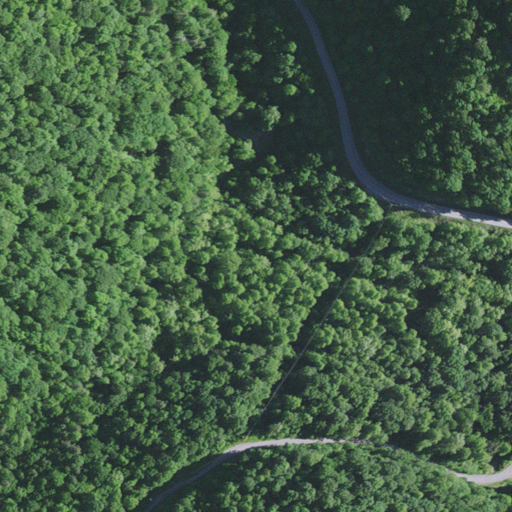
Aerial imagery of valley in Kentucky named Opossum Hollow containing deciduous forest, mixed forest, low intensity development, and open development